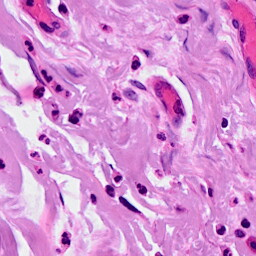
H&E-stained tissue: Breast